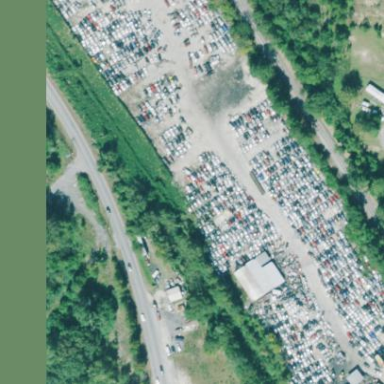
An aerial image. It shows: Scrap yard situated in industrial area.